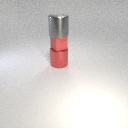
small red rubber cube above large red metal cylinder